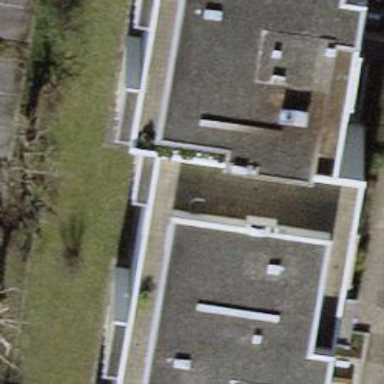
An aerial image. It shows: Terrace building.